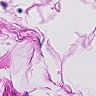
Metastatic tissue present: no